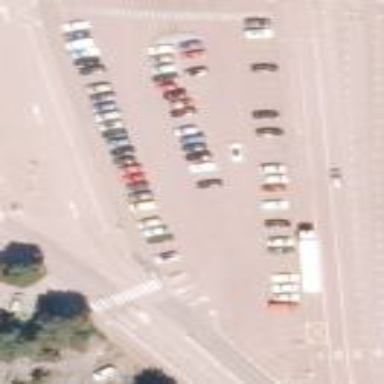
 designated as park and ride for ferry services."